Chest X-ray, AP view. Patient: 58 years old, sex M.
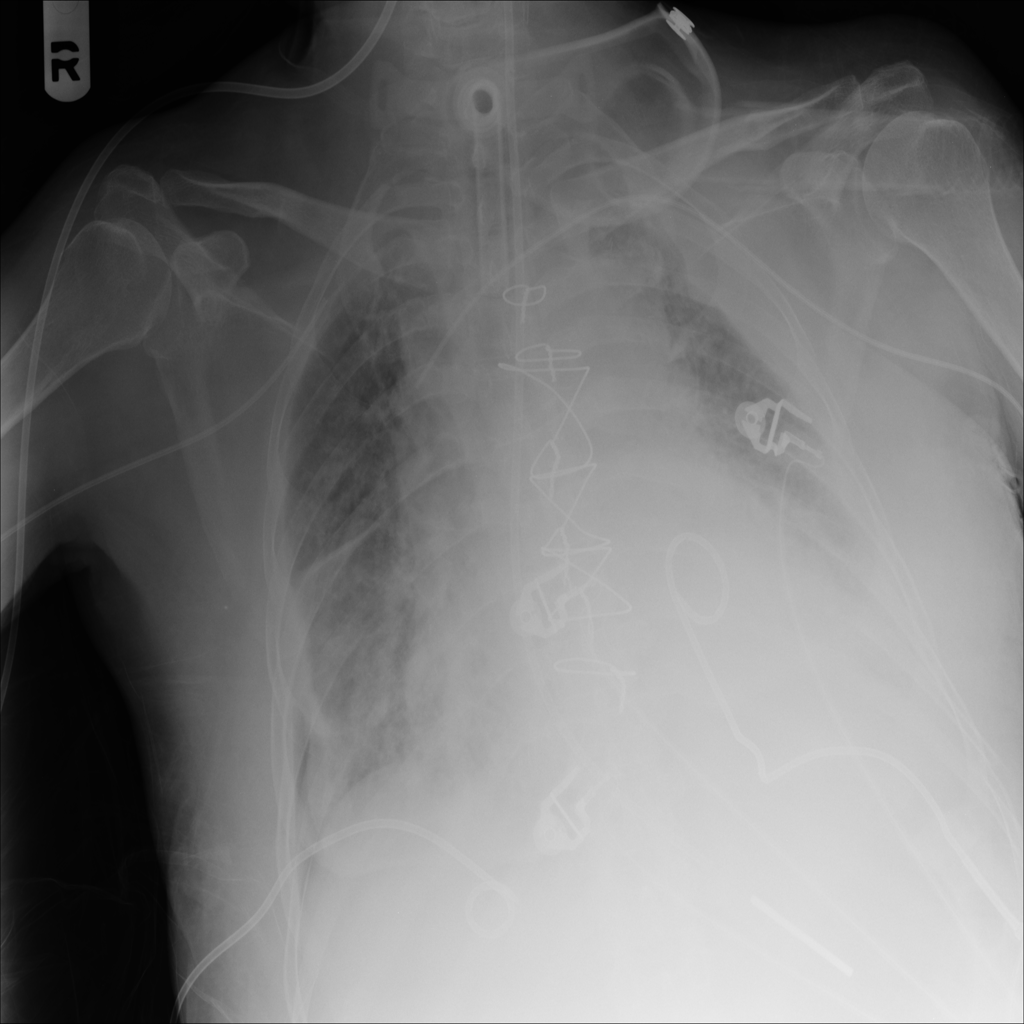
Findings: No Finding